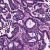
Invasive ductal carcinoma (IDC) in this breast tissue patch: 1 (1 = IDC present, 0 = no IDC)